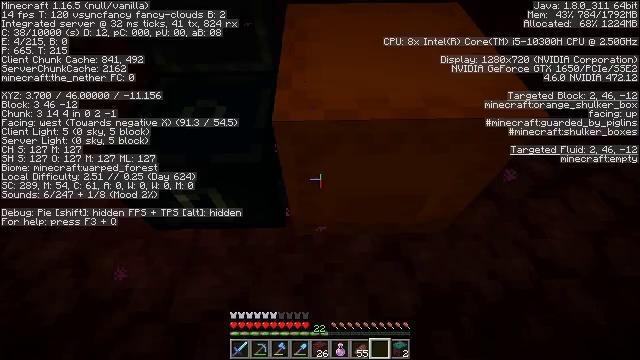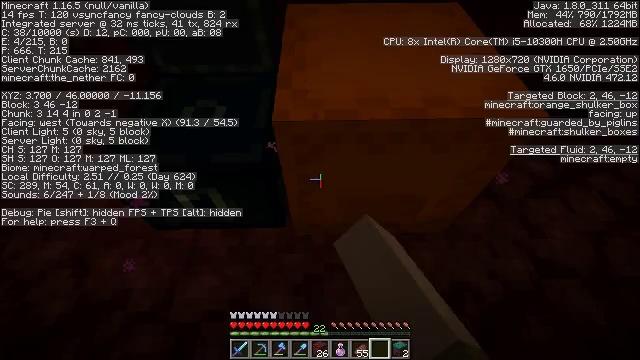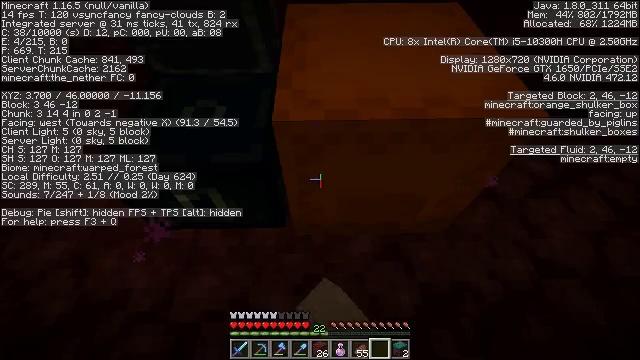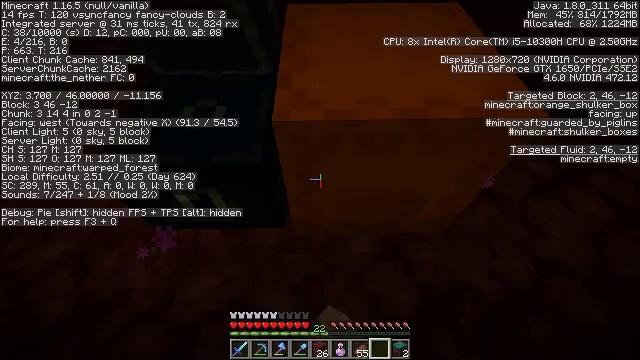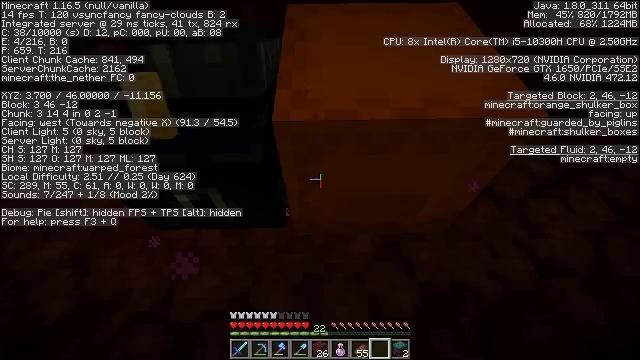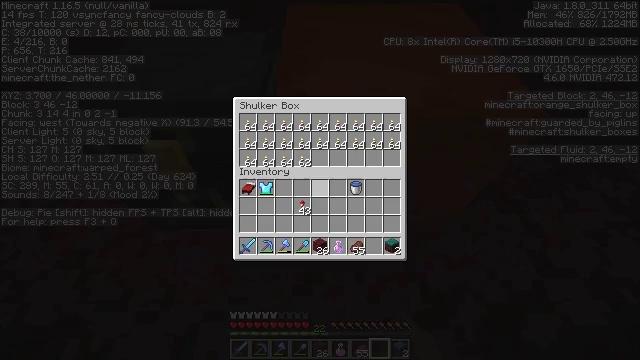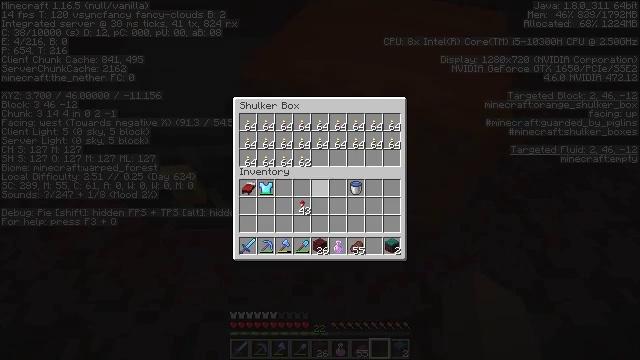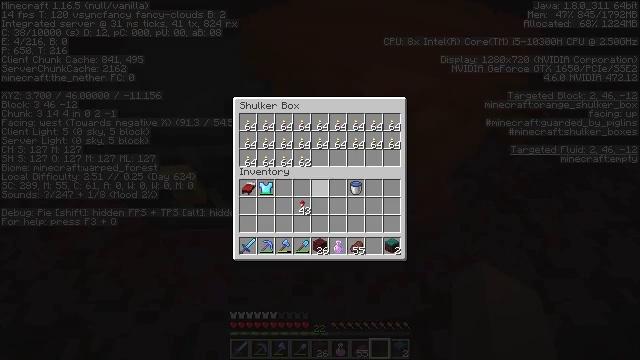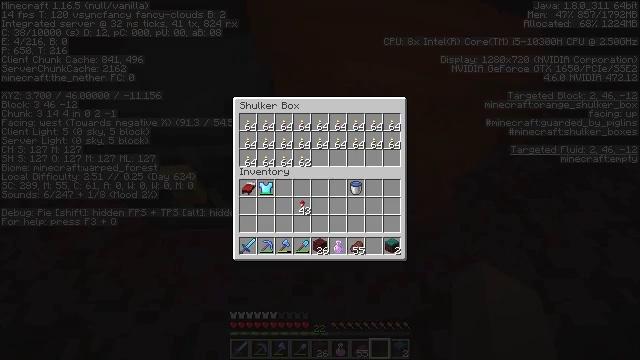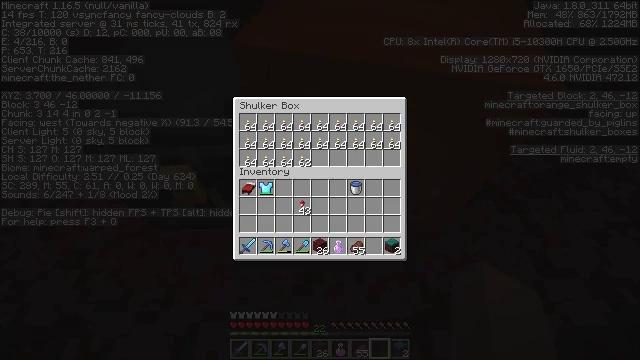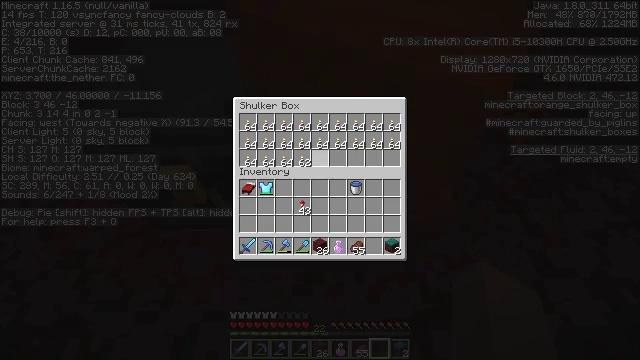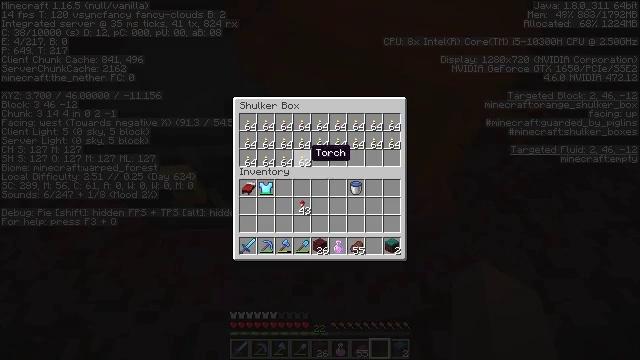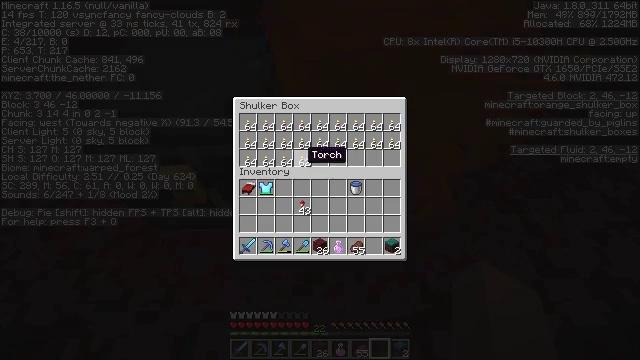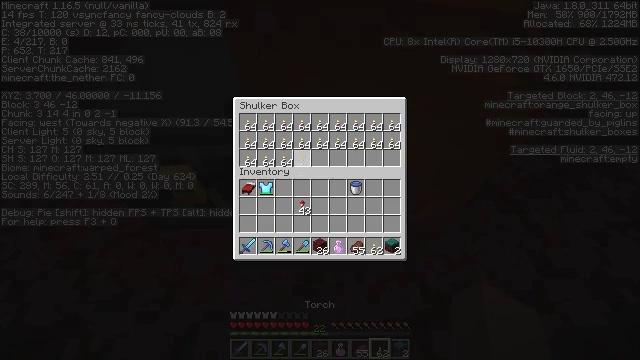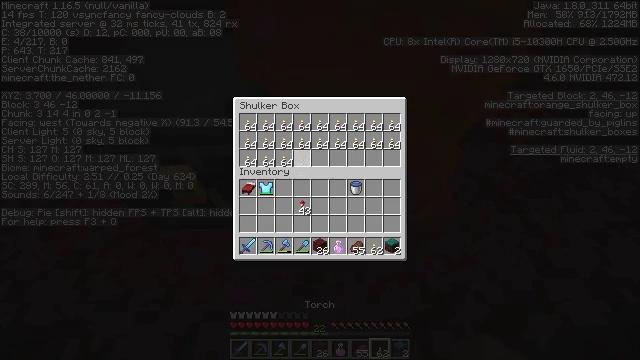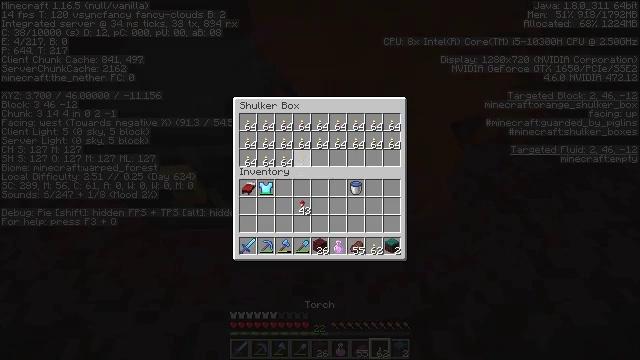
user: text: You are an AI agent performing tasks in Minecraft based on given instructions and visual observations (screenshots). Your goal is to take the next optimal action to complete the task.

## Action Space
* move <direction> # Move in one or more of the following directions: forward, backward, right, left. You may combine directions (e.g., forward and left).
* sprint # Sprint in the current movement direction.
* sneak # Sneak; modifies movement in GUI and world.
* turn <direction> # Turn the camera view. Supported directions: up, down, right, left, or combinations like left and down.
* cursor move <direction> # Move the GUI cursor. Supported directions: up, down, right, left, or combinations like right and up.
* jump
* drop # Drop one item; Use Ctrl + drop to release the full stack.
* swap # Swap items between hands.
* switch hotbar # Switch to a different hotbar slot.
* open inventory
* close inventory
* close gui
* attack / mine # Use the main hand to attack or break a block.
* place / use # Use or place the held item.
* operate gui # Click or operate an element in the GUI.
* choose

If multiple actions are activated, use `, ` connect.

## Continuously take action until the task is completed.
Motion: motion action
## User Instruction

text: Mine the orange shulker box.
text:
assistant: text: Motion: use / place
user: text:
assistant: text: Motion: use / place
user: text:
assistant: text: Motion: no_op
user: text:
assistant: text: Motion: no_op
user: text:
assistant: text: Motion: open gui
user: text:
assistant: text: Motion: no_op
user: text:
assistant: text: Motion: no_op
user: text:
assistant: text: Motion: sneak
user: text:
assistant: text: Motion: sneak, cursor move up
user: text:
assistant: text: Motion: sneak, cursor move left
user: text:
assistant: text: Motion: sneak, cursor move left
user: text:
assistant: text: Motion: sneak
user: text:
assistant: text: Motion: sneak, operate gui
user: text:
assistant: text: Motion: sneak, operate gui
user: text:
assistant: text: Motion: sneak
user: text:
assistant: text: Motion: no_op
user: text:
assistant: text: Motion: close gui
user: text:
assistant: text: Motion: no_op
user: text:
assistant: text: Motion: turn right and down, switch to hotbar 2
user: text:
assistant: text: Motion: attack / mine, switch to hotbar 2
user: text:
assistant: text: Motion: turn left and down, attack / mine
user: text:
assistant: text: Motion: turn left, attack / mine
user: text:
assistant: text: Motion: attack / mine
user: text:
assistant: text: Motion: turn left, attack / mine
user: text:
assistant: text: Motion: turn left, attack / mine
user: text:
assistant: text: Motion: move forward, turn left and up, attack / mine
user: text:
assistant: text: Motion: no_op